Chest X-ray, AP view. Patient: 22 years old, sex F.
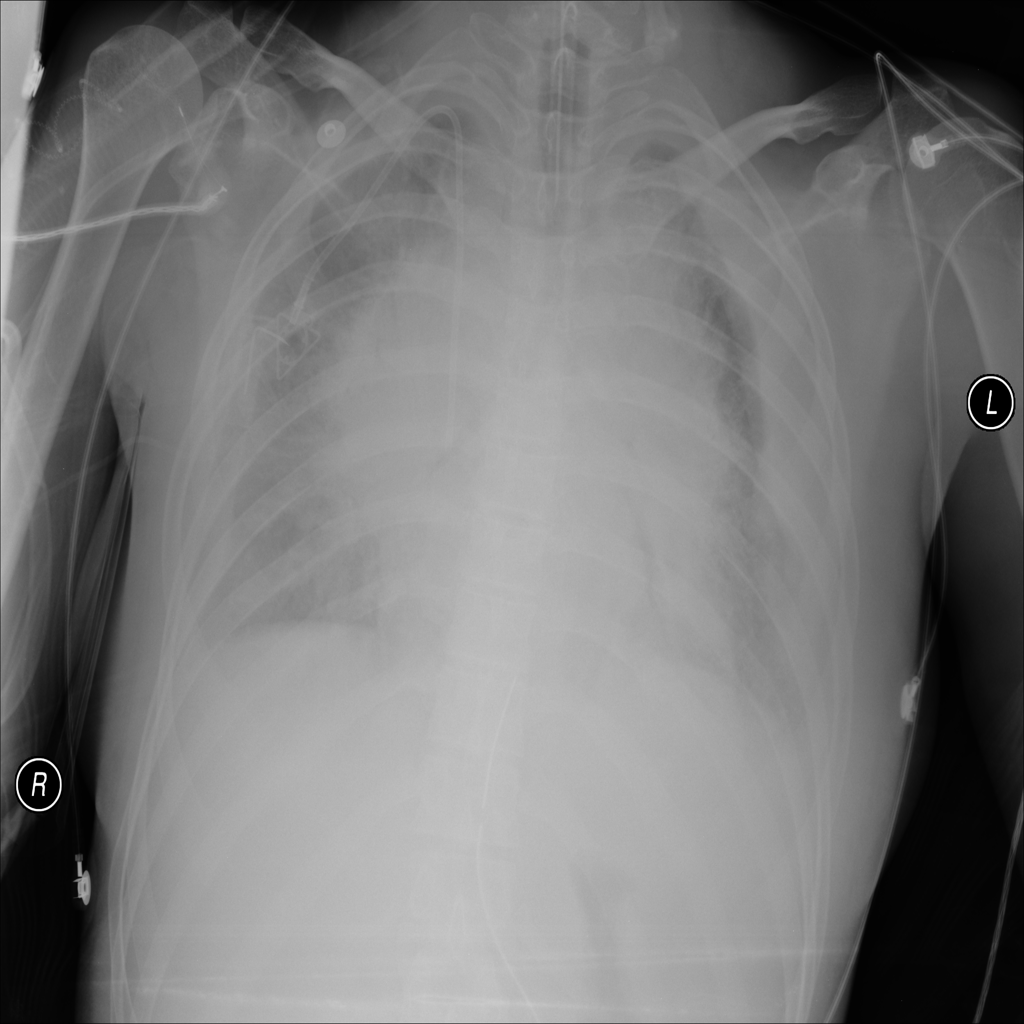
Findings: Infiltration, Mass